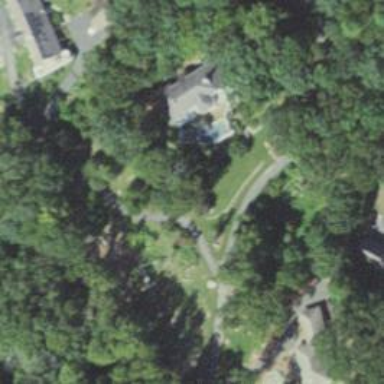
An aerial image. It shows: Residential driveway used as service road.